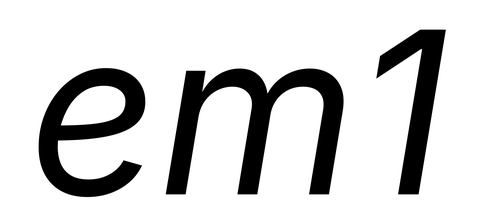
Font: Inter-Italic_Italic